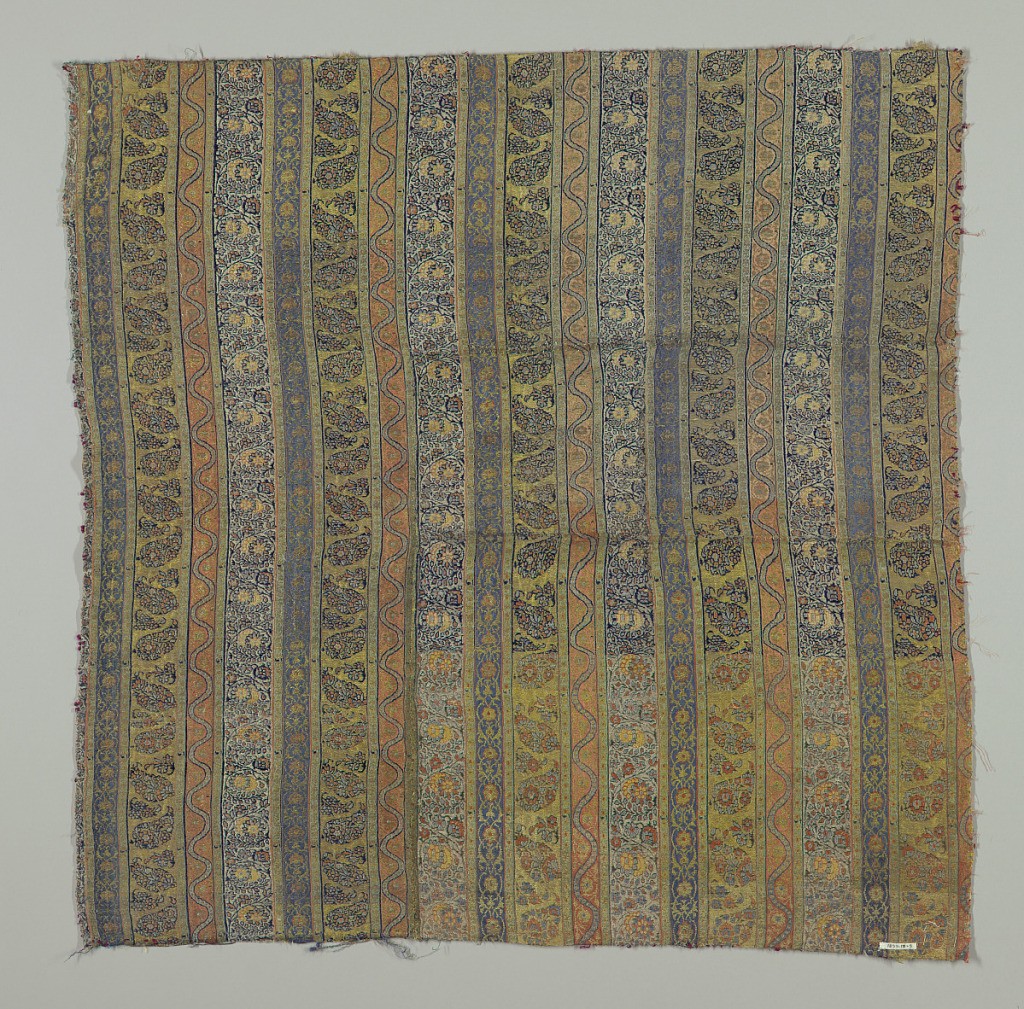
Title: Fragment
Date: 17th century
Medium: silk, metallic threads Technique: plain compound twill with brocade (?)
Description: Striped textile with details in silver. Four repeated motifs within the stripes include Indian palm motif flowers and arabesques. Dark blue, green, pink and tan.